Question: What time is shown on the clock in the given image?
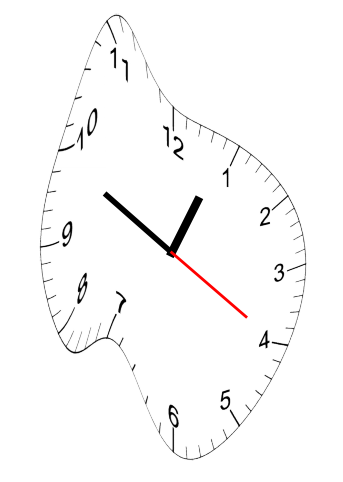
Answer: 12:49:20